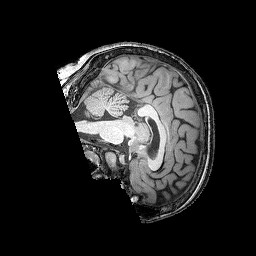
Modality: T1w
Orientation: sagittal
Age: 63
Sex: female
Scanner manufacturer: siemens
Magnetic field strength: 3 T
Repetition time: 2.25 s
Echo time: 0.00415 s